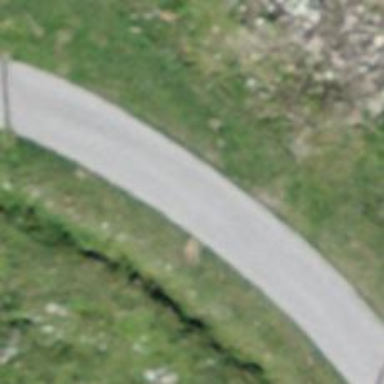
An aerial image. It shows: Paved track with grade1 quality.